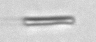
Label: fiber